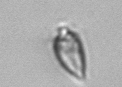
Label: Oxytoxum